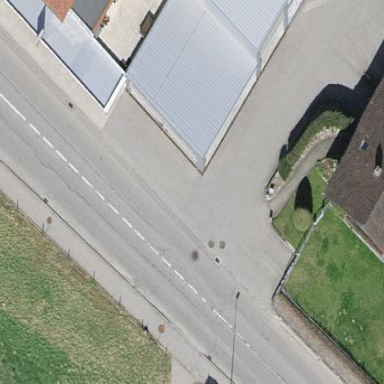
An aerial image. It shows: Silver garage with skillion metal roof.